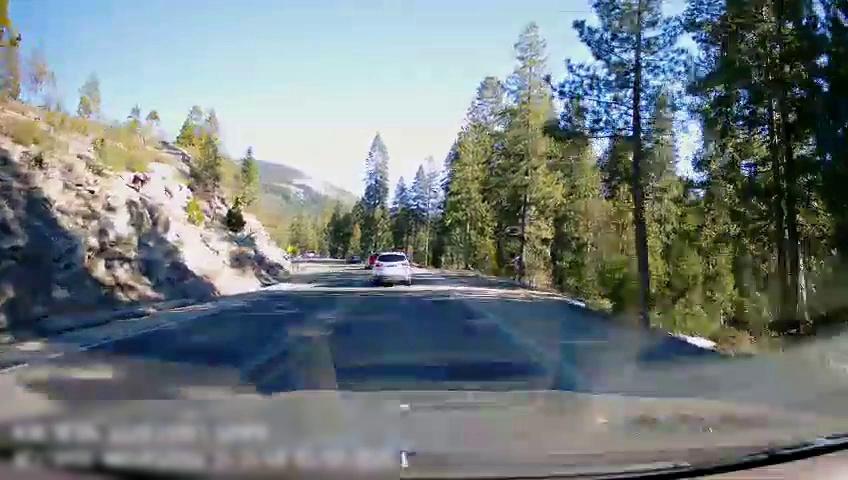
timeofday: Day
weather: Sunny
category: Drivable Space
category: Vehicles | SUV
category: Lanes | Current Lane
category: Lanes | Opposite Lane